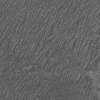
Atmospheric dust classification: not_dusty